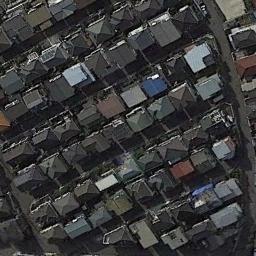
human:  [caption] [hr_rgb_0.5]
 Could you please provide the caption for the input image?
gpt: A dense residential area has lots of houses with different colors of roofs .

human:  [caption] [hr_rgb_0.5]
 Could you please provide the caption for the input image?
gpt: The dense residential is next to the road .

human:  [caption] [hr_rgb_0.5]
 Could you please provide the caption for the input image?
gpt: The houses are all rectangular .

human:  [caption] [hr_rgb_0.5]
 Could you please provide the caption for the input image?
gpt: There are many roads and neatly arranged houses and trees in densely populated areas .

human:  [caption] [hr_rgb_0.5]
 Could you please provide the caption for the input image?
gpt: There are buildings of different colors on a dense residential area .